Interaction volume radius: 10 \u00c5
Interaction volume height: 15 \u00c5
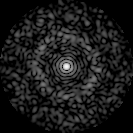
Disorder parameter: 0.8506